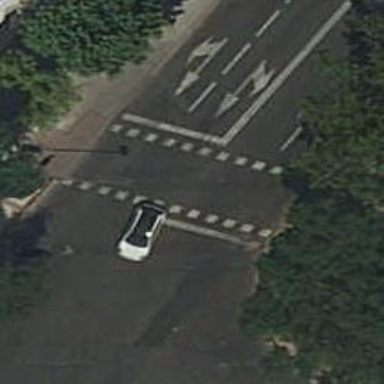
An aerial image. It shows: Crossing with traffic signals.